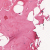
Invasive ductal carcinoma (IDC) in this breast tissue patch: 0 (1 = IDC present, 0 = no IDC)